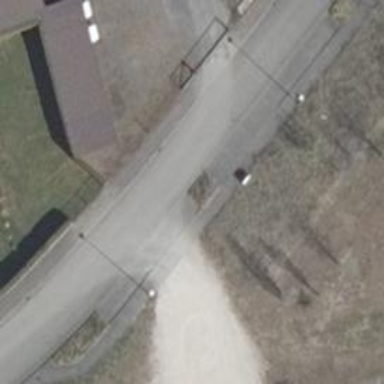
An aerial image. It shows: Paved residential road.